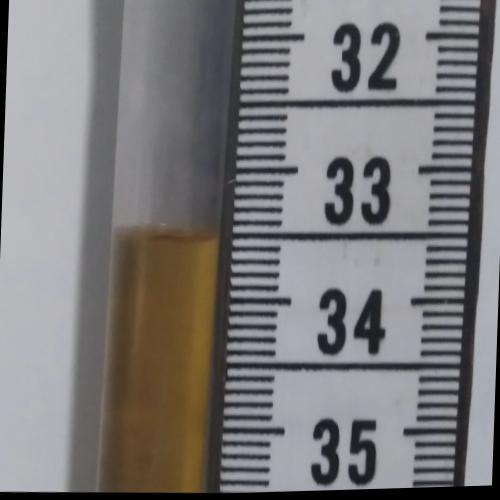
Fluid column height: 33.5 cm